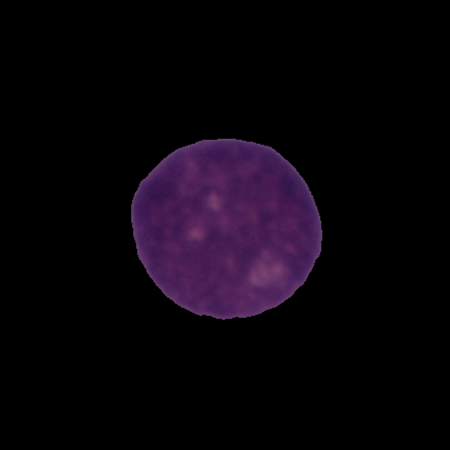
Label: cancer